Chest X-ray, PA view. Patient: 53 years old, sex F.
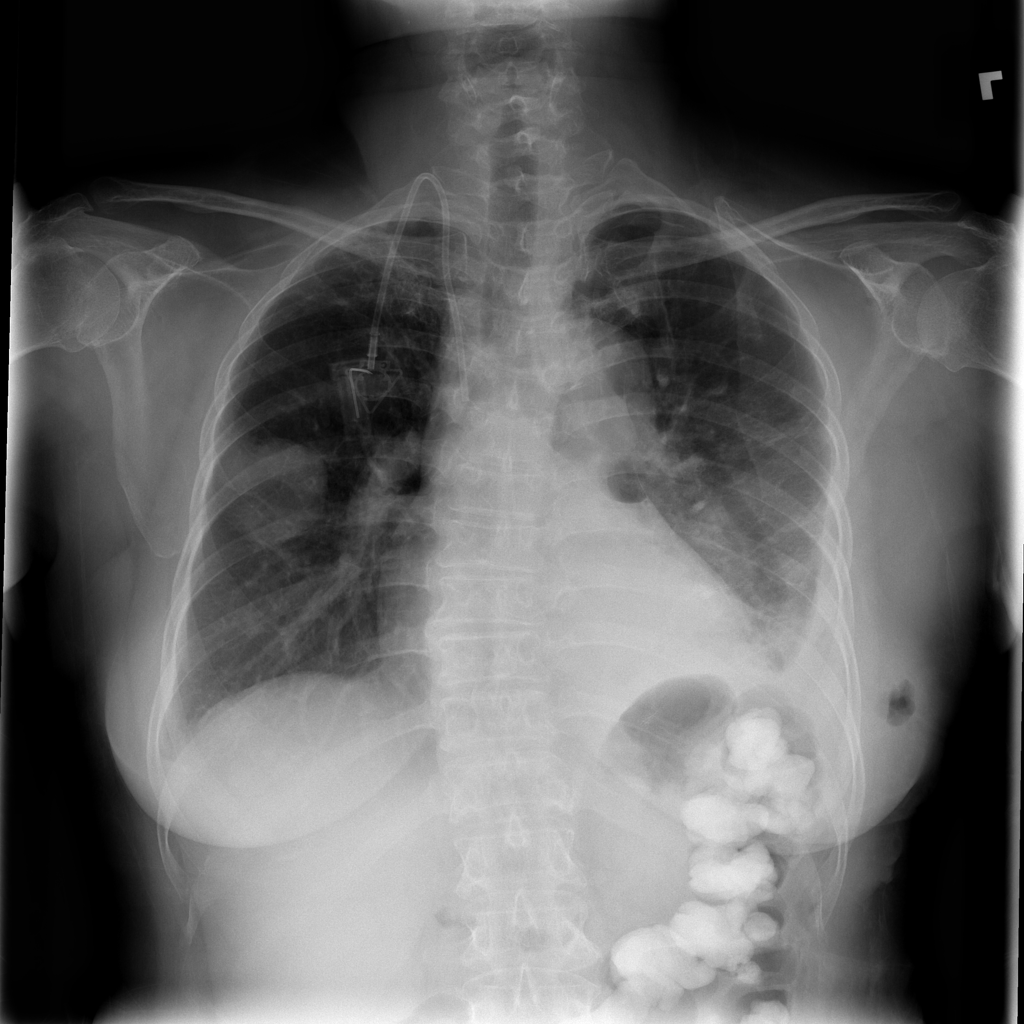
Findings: Effusion, Nodule, Pneumothorax